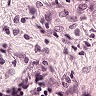
Metastatic tissue present: no